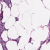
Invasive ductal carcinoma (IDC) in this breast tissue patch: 1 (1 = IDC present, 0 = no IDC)